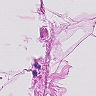
Metastatic tissue present: no